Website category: sports
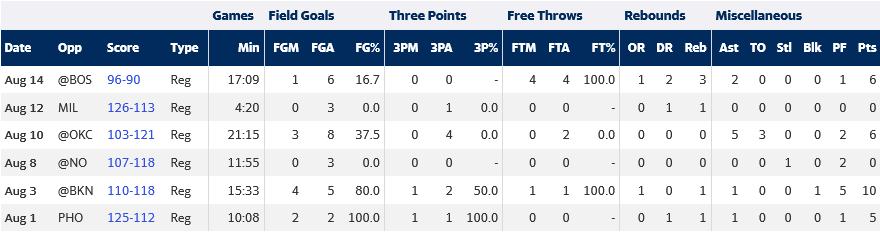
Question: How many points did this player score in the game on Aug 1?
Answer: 5

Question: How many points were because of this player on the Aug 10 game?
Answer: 6

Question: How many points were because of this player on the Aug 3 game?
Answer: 10